Field crop: maize
Growth stage: 1
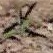
Species: atriplex